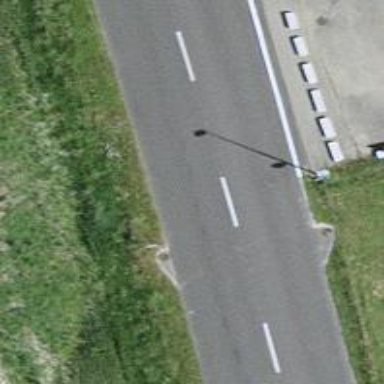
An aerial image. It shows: Asphalt road classified as primary highway.